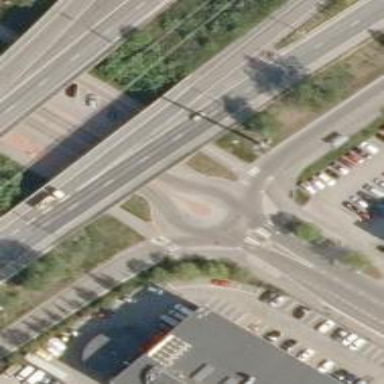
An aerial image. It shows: Secondary road made of asphalt leading to roundabout.